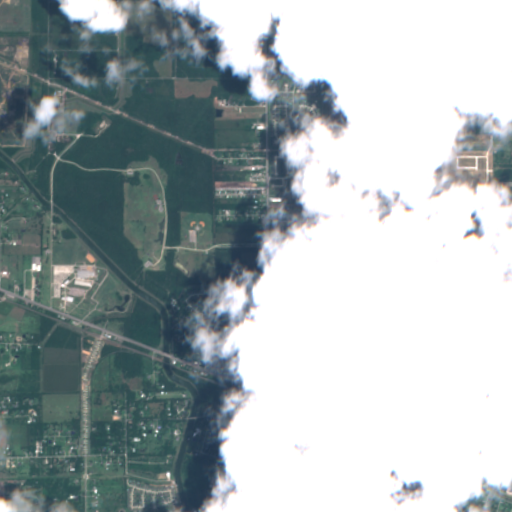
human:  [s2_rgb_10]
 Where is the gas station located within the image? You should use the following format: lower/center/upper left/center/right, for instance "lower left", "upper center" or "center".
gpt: The gas station is located in the lower center of the image.
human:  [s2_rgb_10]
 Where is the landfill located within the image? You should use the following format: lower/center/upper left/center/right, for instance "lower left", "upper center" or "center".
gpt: The landfill is located in the upper left of the image.
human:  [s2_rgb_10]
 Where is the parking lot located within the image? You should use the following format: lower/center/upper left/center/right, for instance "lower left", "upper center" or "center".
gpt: The parking lot is located in the center left of the image.
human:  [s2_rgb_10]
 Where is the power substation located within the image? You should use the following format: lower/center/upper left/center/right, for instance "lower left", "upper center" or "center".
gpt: The power substation is located in the lower right of the image.
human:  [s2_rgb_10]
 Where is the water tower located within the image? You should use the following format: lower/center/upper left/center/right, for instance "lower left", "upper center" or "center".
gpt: The water tower is located in the lower right of the image.
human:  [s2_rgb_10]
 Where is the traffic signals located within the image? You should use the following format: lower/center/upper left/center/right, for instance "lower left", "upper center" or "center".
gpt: The traffic signals is located in the lower right of the image.
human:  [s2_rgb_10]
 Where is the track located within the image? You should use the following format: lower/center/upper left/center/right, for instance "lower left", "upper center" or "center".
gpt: There is no track in the image.